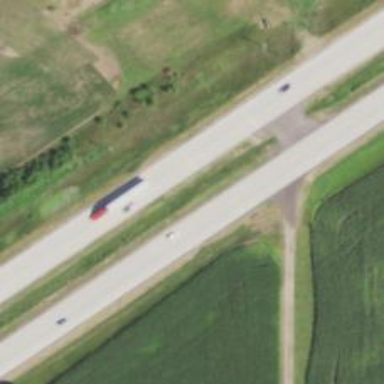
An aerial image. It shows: Expressway with asphalt surface categorized as trunk highway.